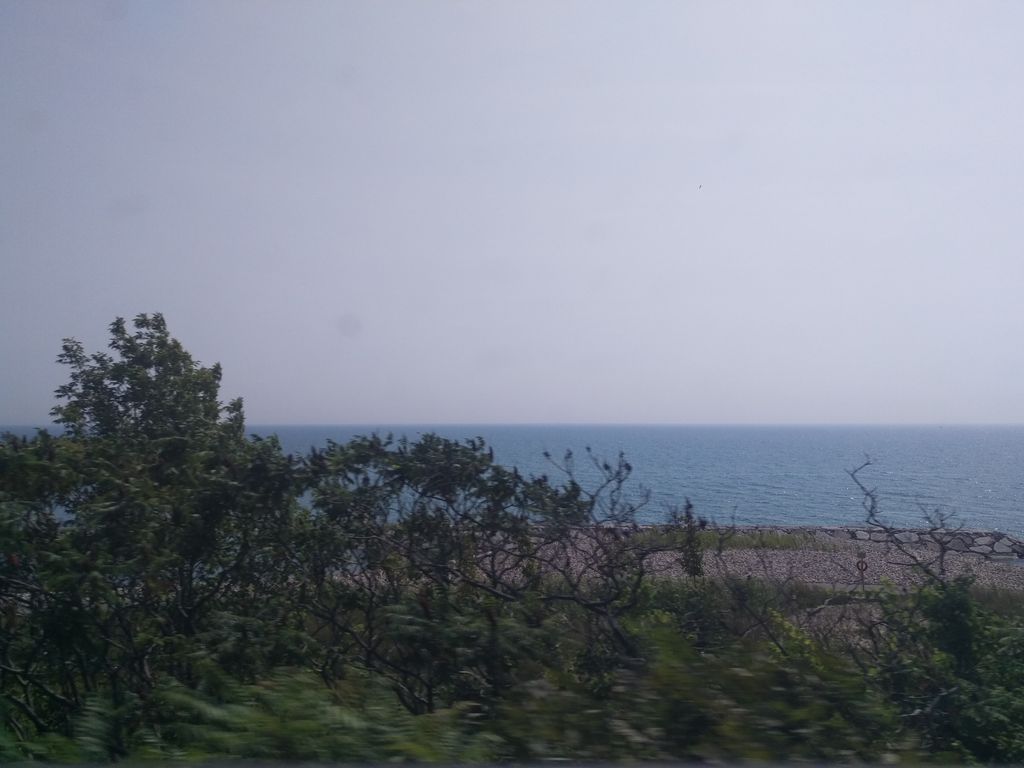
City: toronto